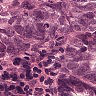
Metastatic tissue present: yes